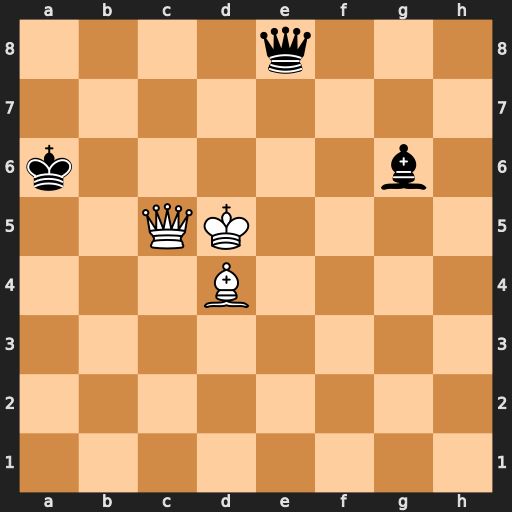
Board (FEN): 4q3/8/k5b1/2QK4/3B4/8/8/8
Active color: w
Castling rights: -
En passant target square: -
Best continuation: Qb6#